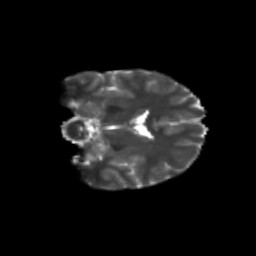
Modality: T2w
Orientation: coronal
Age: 11
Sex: male
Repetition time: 9.512 s
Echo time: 0.089 s